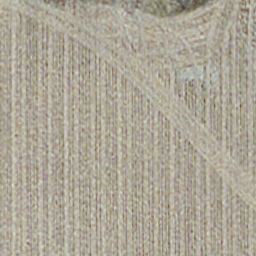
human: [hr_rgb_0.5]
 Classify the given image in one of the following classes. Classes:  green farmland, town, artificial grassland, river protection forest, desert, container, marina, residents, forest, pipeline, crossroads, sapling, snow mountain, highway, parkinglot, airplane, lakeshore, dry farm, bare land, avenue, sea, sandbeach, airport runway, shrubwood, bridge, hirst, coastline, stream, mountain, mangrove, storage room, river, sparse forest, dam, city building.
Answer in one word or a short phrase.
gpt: dry farm